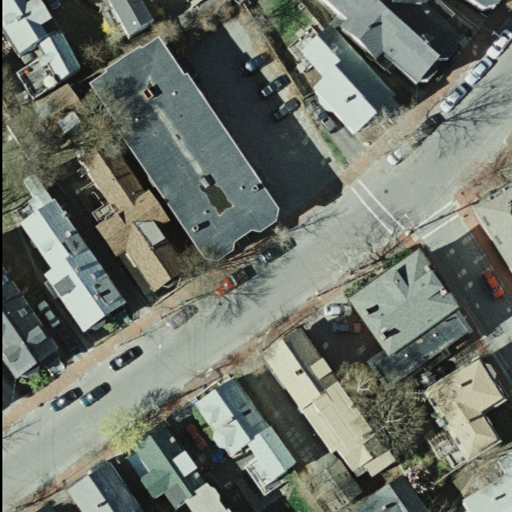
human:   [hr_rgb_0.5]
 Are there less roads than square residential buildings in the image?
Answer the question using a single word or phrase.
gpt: no

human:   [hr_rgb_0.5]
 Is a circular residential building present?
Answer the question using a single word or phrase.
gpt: no

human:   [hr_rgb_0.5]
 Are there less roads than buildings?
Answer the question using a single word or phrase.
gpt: yes

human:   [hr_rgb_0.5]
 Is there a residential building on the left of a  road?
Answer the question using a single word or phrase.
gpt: yes

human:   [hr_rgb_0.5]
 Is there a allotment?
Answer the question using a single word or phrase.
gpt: no

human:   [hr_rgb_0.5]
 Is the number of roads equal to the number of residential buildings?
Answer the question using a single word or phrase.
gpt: no

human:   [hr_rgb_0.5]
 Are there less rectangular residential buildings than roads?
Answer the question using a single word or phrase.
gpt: no

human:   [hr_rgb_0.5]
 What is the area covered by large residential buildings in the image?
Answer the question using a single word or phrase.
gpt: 871m2

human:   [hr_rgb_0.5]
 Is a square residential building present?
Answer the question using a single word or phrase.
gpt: no

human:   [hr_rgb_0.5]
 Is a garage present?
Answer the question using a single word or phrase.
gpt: no

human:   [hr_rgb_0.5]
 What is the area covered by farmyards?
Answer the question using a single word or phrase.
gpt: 0m2

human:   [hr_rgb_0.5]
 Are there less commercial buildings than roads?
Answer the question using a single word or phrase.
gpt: yes

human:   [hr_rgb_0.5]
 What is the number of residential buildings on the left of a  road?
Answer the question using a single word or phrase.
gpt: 15

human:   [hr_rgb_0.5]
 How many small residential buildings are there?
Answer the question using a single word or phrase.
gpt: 7

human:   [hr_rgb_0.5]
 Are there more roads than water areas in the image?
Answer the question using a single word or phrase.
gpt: yes

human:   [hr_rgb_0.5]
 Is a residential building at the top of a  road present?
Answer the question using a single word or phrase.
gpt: yes

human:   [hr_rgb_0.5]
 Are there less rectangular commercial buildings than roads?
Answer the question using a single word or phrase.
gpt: yes

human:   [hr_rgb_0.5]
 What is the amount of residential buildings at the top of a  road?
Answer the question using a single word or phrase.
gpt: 9

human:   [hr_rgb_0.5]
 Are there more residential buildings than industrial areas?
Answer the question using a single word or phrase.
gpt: yes

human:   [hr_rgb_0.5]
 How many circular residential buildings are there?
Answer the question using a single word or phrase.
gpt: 0

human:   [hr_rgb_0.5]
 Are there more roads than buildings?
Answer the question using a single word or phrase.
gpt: no

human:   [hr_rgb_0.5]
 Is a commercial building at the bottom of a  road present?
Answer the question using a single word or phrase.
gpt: no

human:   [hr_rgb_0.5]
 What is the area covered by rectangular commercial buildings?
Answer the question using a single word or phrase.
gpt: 0m2

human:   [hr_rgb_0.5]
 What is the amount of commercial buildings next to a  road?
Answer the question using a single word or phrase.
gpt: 0

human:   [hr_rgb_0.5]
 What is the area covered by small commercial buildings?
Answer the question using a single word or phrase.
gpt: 0m2

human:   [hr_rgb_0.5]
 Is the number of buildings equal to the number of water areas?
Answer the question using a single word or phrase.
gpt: no

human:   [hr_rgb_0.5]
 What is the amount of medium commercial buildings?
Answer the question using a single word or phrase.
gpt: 0

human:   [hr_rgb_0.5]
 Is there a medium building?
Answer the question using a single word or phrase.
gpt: yes

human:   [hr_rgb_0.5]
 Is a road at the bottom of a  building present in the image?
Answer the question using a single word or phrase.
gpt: yes

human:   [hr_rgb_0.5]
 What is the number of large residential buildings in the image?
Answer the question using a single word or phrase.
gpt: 1

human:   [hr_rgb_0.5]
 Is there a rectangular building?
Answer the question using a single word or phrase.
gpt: yes

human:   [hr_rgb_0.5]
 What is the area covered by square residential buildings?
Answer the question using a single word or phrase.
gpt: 0m2

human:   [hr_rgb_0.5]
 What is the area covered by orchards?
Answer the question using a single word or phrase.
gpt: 0m2

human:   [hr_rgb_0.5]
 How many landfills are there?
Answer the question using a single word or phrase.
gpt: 0

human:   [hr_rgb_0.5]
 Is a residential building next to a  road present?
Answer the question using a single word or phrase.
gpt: yes

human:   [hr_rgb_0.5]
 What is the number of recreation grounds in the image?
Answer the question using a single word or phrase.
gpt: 0